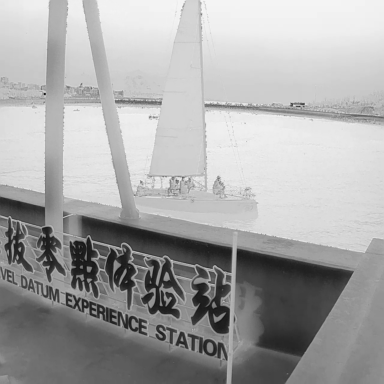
There is a sailboat in the infrared image.